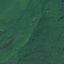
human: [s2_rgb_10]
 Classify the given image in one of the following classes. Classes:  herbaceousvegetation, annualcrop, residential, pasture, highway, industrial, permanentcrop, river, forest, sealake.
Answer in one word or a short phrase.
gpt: Forest